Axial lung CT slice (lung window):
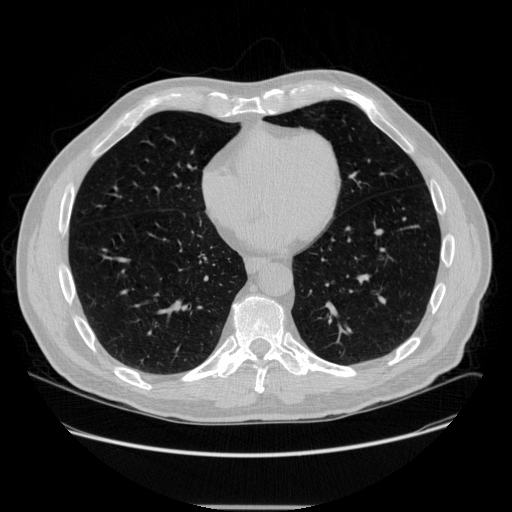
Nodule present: no